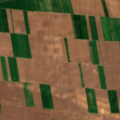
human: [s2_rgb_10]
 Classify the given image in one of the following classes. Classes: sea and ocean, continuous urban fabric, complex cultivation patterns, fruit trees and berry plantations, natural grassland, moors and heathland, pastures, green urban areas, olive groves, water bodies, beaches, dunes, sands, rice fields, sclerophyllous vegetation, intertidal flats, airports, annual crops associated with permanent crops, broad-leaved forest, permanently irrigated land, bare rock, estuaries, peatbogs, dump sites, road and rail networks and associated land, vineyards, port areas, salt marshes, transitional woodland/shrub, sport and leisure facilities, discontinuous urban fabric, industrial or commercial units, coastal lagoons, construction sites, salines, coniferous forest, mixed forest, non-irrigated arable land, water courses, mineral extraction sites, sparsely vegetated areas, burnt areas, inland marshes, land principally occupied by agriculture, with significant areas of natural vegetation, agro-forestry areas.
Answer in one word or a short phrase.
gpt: non-irrigated arable land